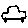
Label: car